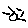
Label: sun